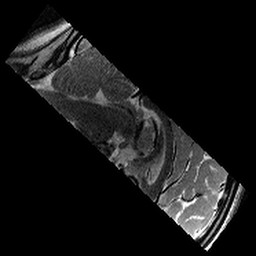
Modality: T2w
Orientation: sagittal
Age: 12
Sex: female
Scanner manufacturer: siemens
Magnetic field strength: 3 T
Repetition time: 7.7 s
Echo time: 0.09 s